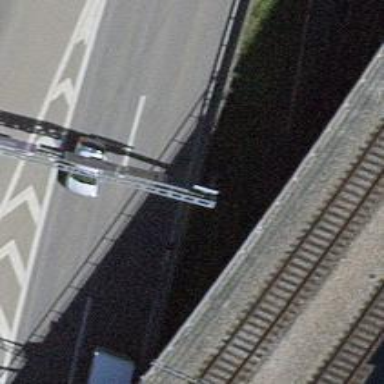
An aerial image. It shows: Bridge with gantry.